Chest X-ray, AP view. Patient: 35 years old, sex M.
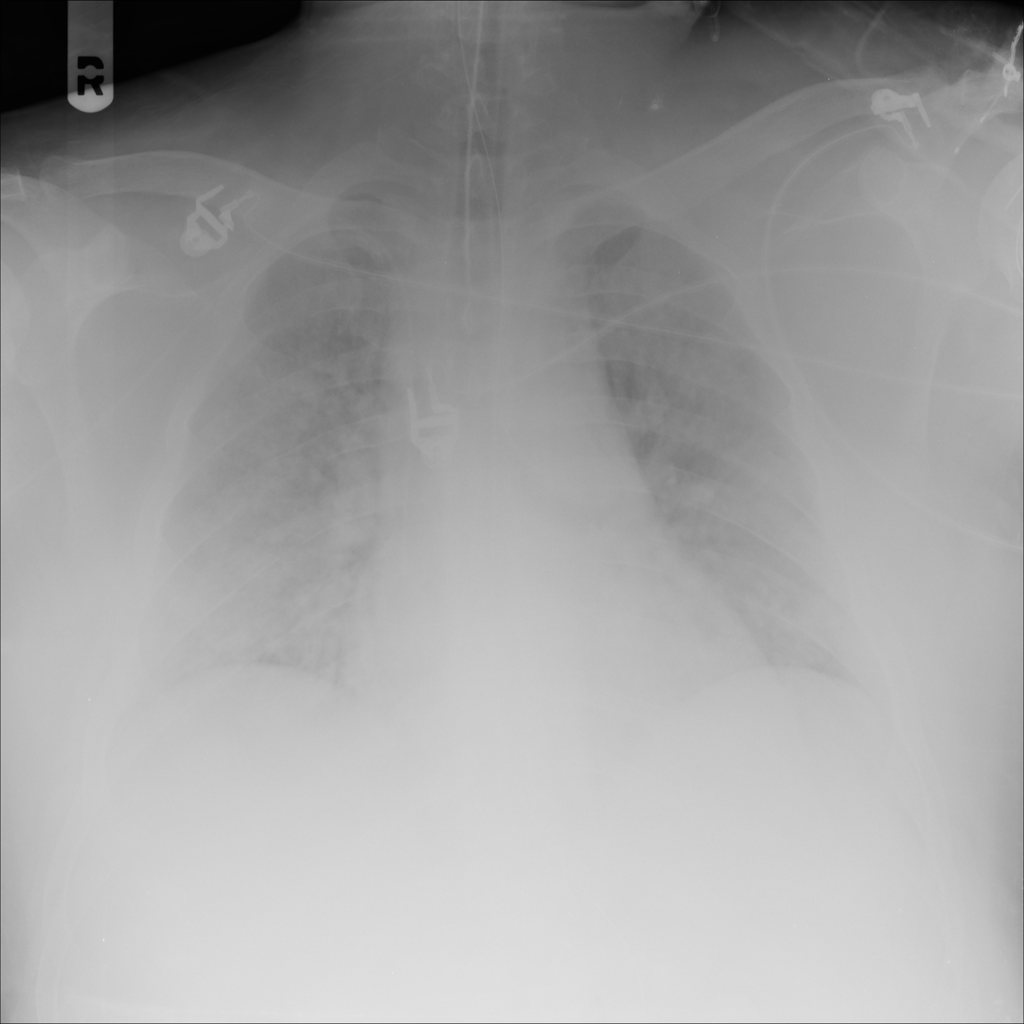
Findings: Infiltration